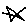
Label: star